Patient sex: M
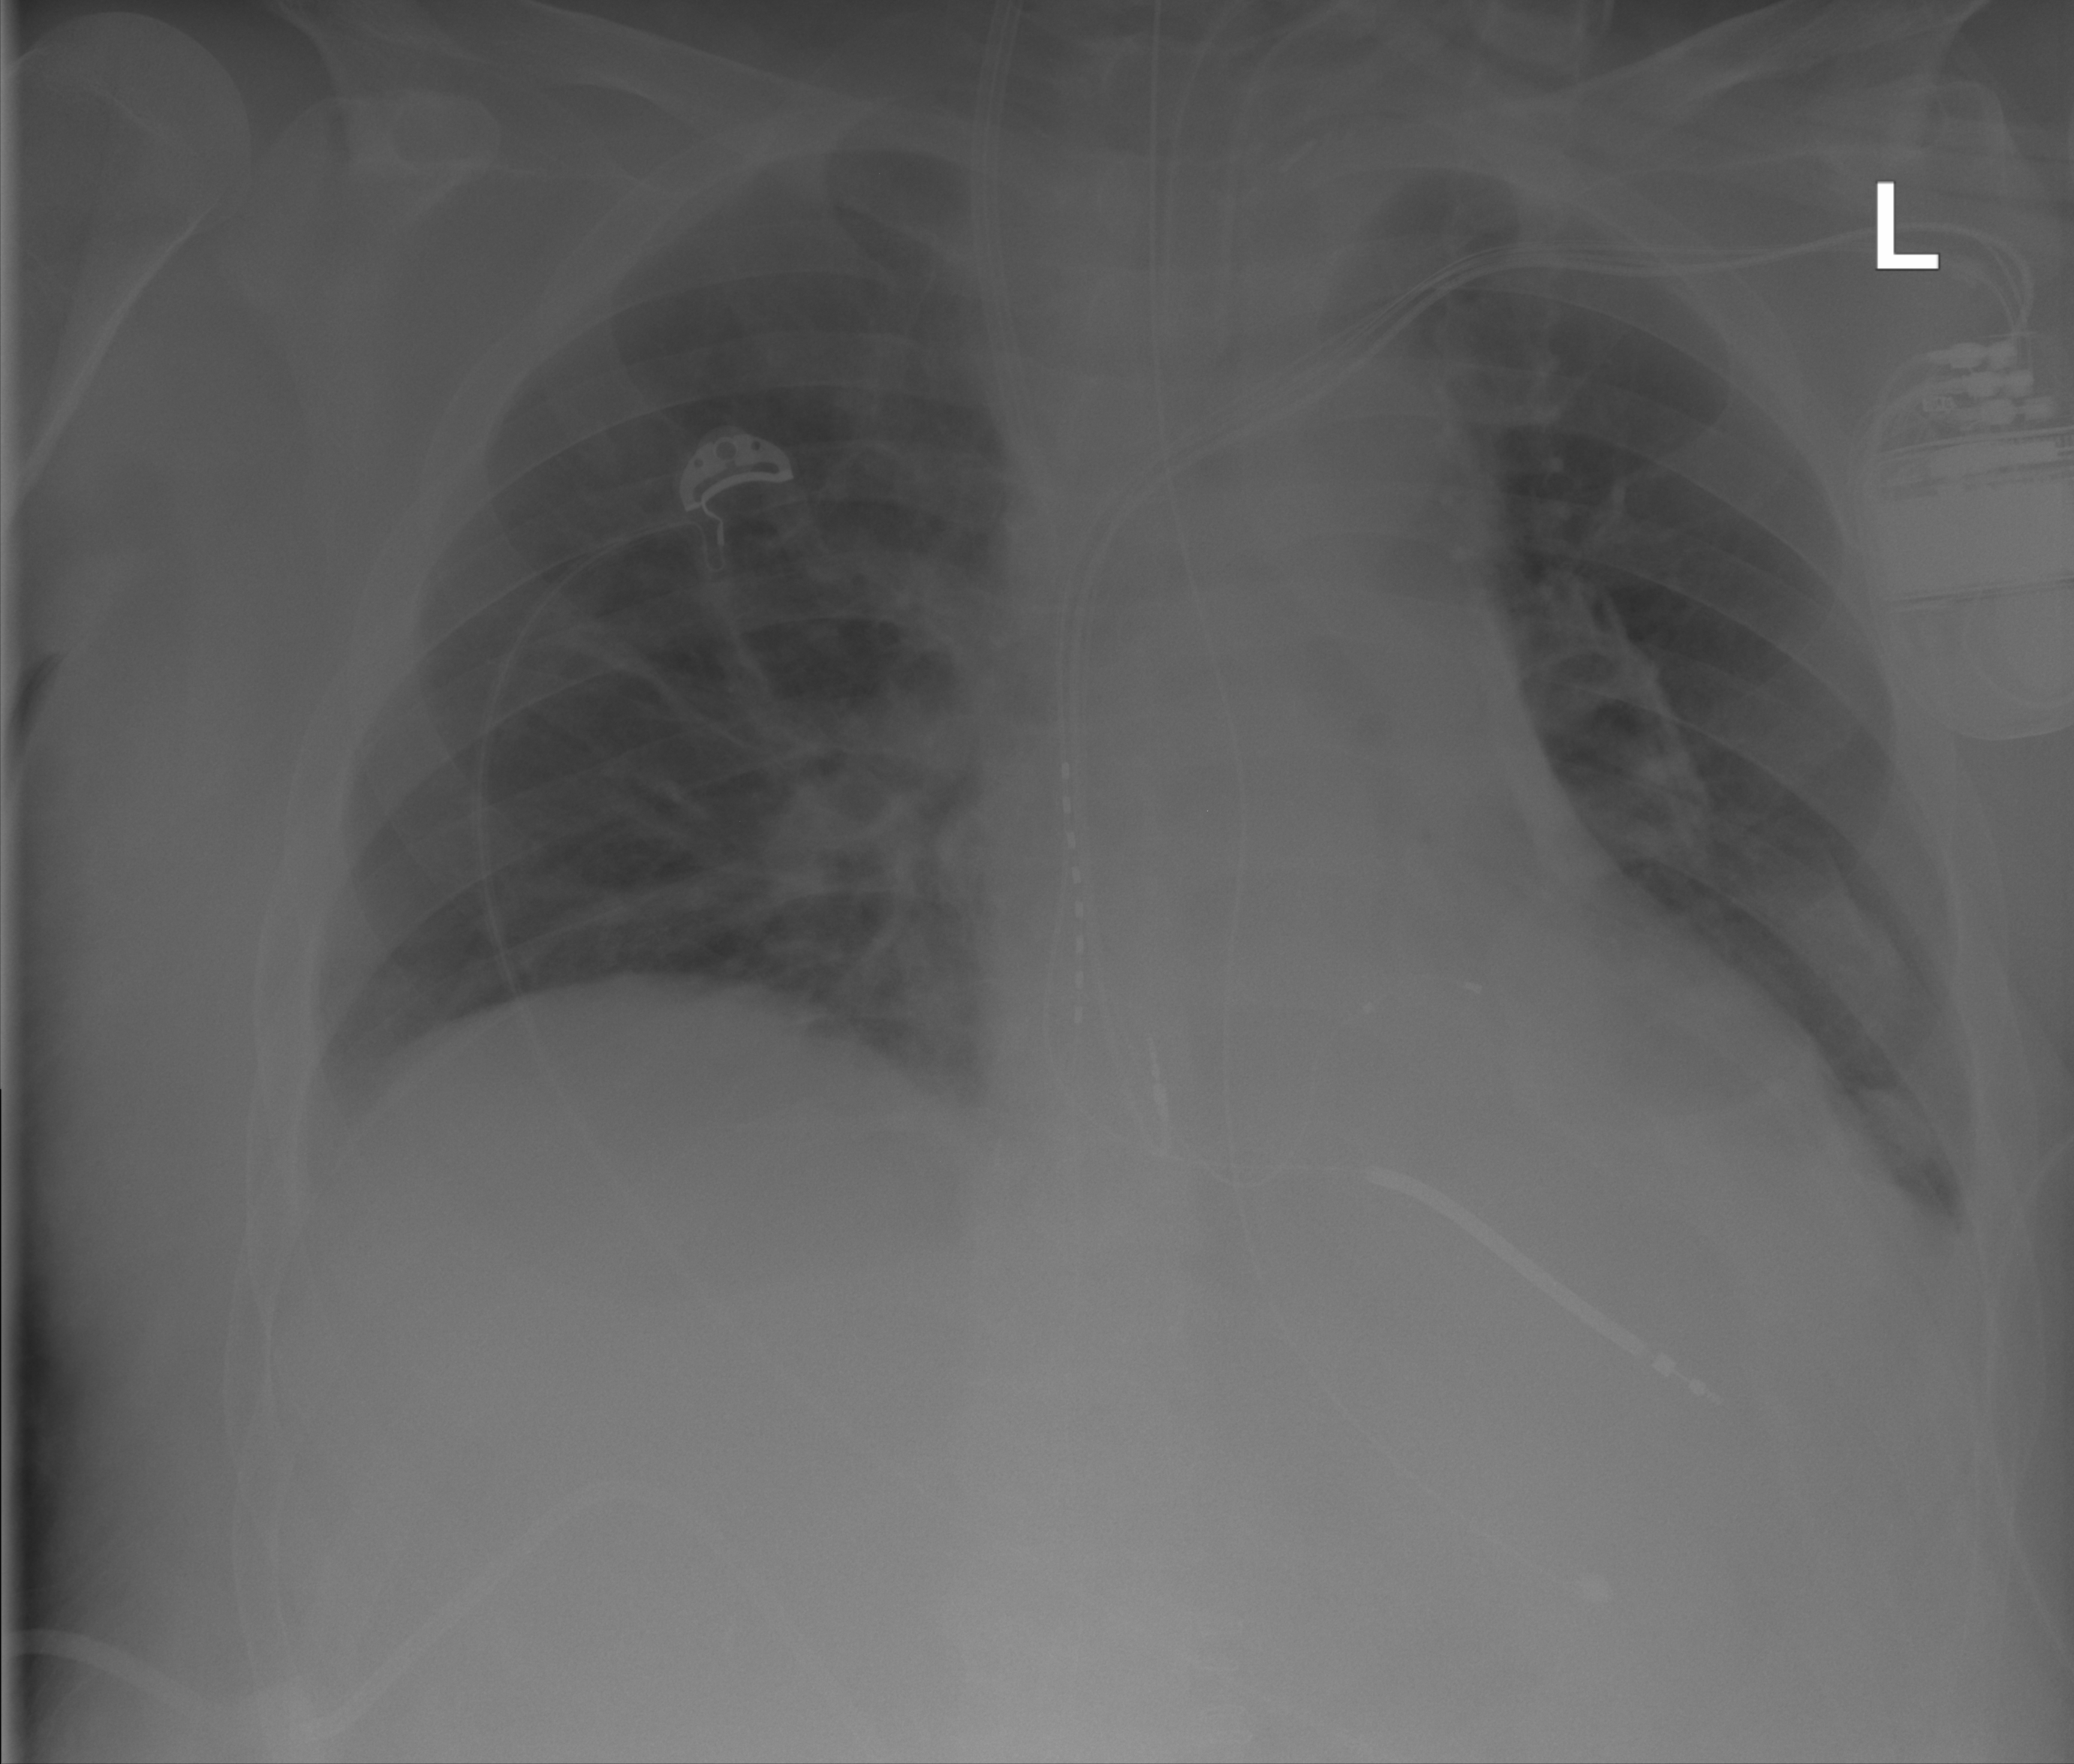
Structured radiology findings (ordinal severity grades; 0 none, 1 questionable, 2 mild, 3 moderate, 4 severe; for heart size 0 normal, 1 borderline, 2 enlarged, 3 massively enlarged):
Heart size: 0
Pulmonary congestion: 0
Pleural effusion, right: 0
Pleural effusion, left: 1
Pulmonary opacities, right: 0
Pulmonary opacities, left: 0
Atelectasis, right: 0
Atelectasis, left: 2